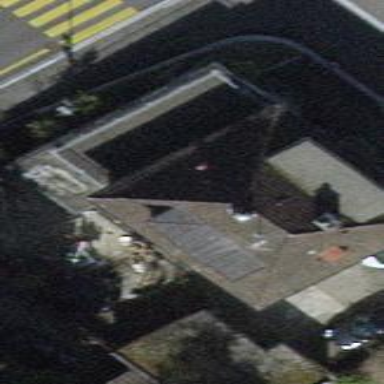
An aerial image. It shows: Tile-roofed apartment building.